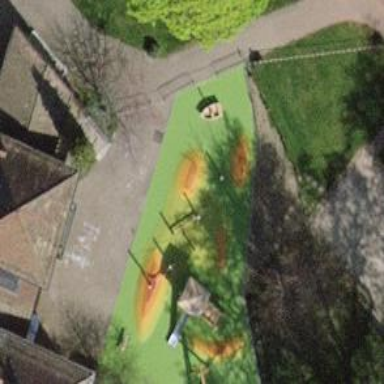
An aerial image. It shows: Playground area for leisure activities on the land.